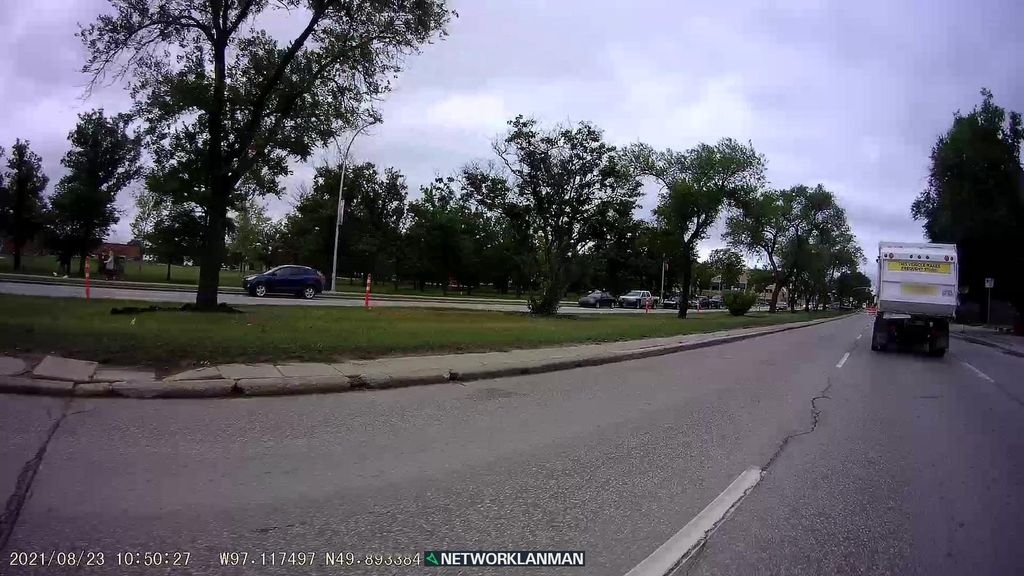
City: winnipeg